Question: I am writing a navbar for a website, using Twitter bootstrap. I would like to have the title of the site and the sections of the web site written on the right; so I wrote:
'''
<nav class="navbar navbar-default" role="navigation">
<div class="navbar-left" >
<H2 class="navbar-text">DISCOTECA</H2>
<ul class="nav navbar-nav">
<li><a href="#">Composers</a></li>
<li><a href="#">Genres</a></li>
</ul>
</div>
</nav>
'''
Now this works, but the problem is between the H2 and ul element:

How could I put composers and genres a little more down, in order to center them with the word "discoteca"? Thanks for your help
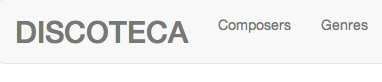
Answer: From what I see in bootstrap css there are two simple CSS one-liners.
One:
'''
.nav.navbar-nav {
margin-top: 7px!important;
}
'''
Two:
'''
.navbar-nav li a {
line-height: 33px;
}
'''
The first is calculates (manually) margin. The second one is just setting the same 'line-height' DISCOTECA has. The second is nicer I think. Though both are not general.
<URL>